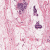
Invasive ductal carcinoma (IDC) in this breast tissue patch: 0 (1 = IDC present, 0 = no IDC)